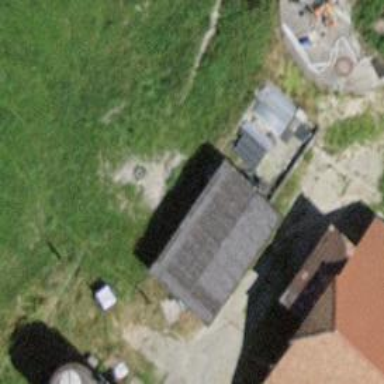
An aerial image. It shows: Rural barn.